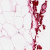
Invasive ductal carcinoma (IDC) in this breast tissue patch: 0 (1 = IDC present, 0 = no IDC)